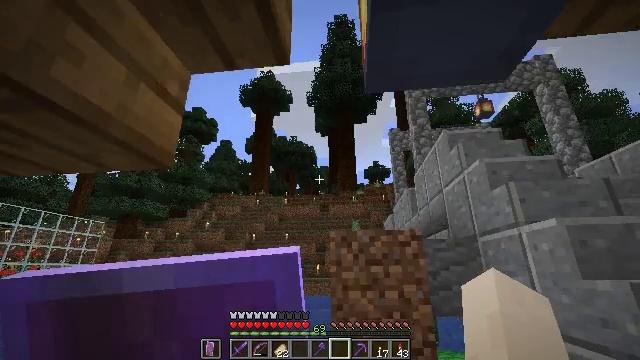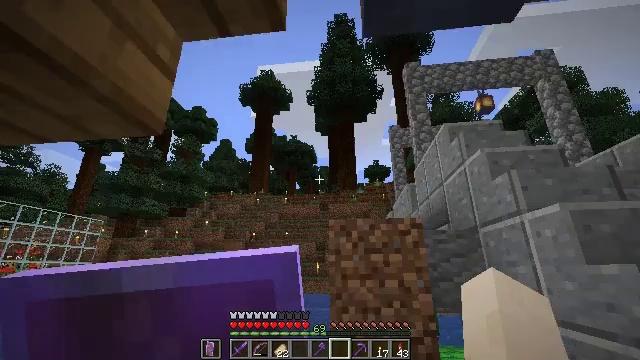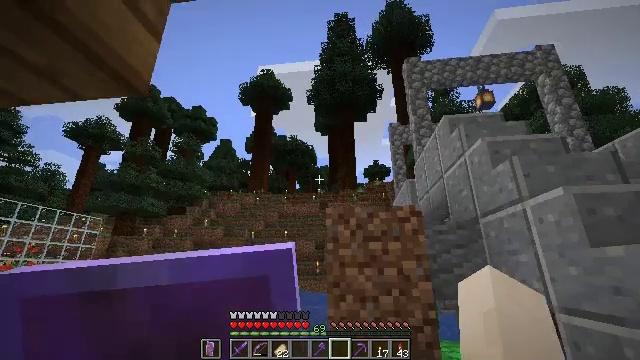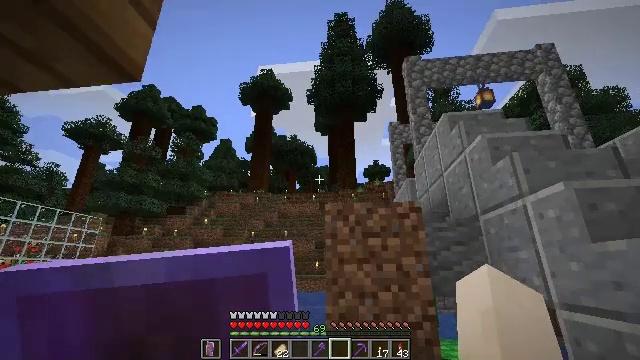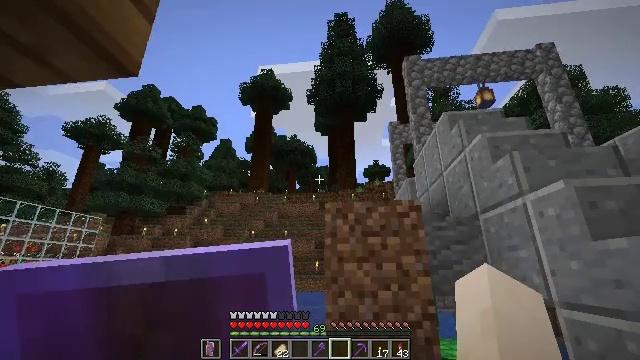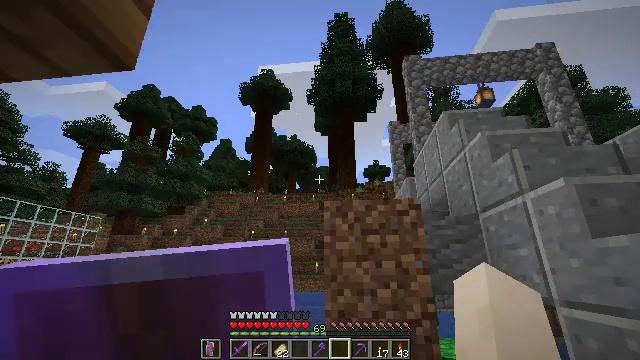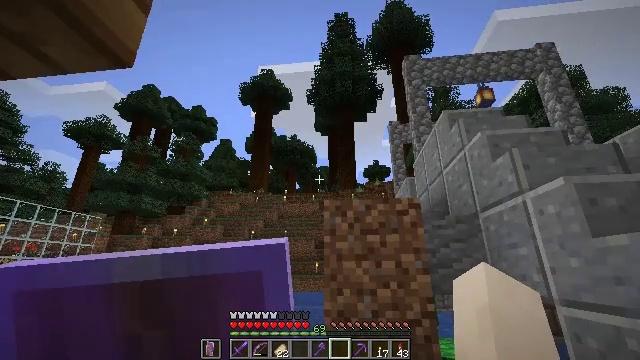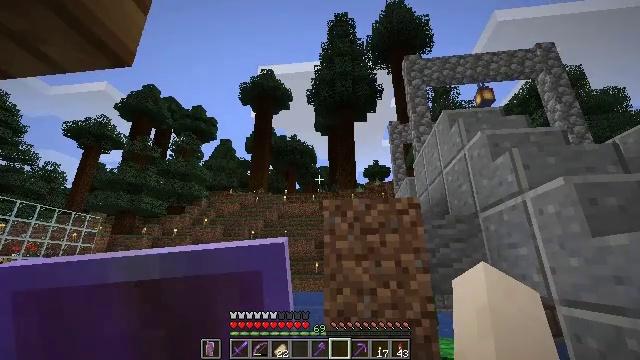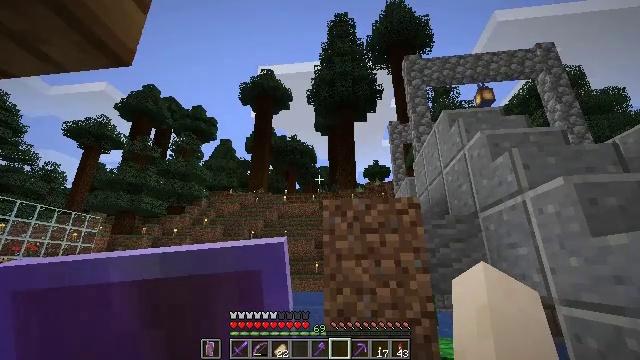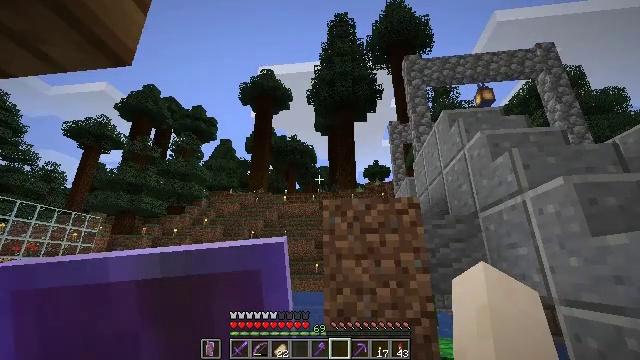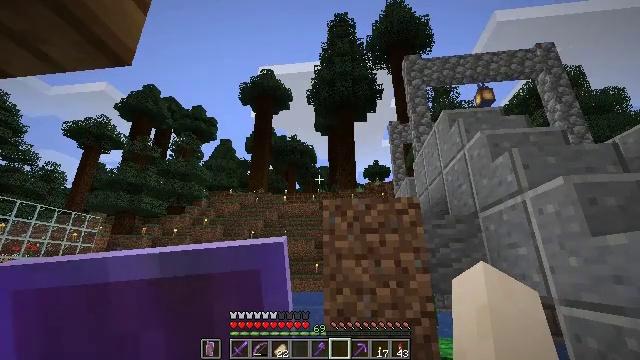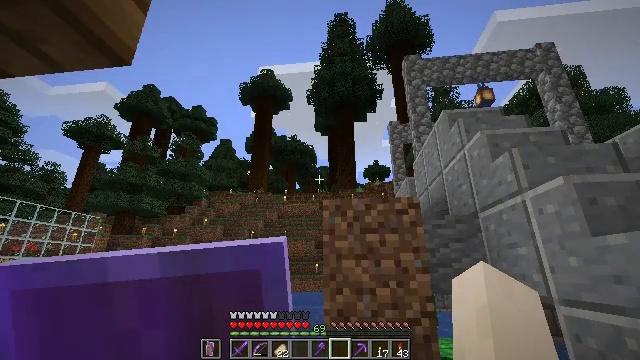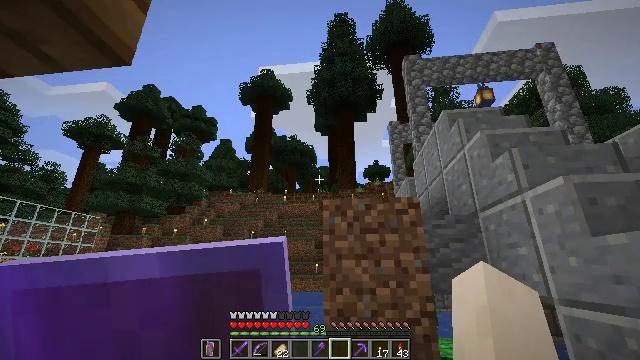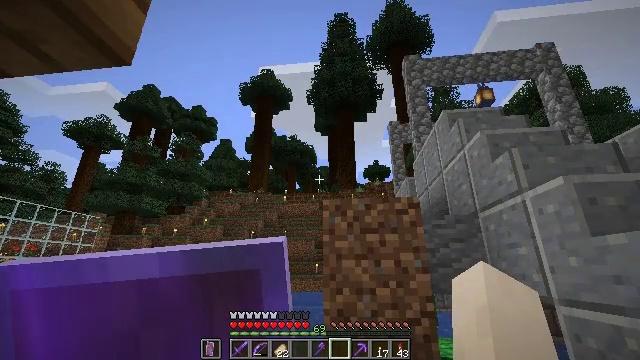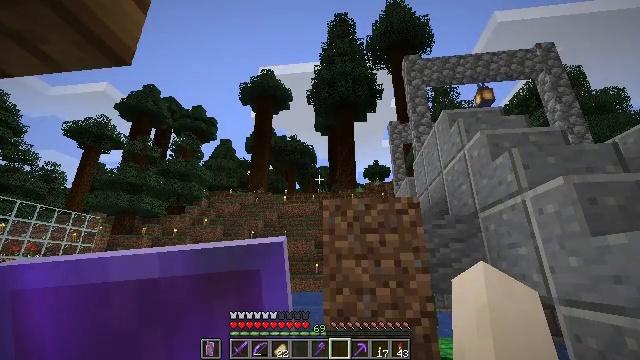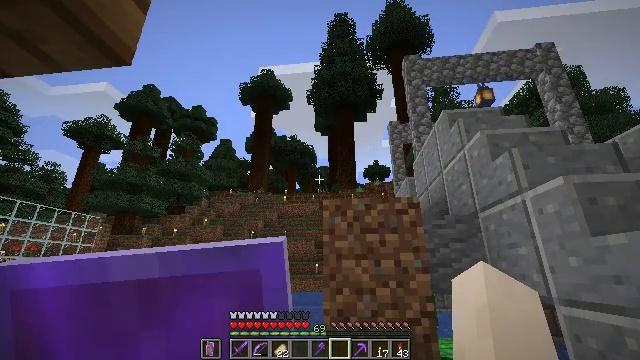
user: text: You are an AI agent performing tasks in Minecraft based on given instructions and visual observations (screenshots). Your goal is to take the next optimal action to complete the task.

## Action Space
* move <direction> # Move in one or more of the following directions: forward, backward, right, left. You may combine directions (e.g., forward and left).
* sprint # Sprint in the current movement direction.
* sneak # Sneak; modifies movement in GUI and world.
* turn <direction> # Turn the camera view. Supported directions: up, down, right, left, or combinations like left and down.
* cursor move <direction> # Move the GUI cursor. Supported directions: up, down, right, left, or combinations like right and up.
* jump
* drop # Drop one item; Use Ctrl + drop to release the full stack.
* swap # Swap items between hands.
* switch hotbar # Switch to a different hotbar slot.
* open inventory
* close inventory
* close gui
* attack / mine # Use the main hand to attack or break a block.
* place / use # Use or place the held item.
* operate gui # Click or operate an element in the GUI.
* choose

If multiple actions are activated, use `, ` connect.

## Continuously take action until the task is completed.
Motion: motion action
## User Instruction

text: Break the orange shulker box to pick it up.
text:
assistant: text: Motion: sneak
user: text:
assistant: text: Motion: sneak
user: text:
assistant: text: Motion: sneak
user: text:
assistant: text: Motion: sneak
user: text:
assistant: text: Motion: sneak
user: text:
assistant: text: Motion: sneak
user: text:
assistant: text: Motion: sneak
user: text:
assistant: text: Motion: sneak
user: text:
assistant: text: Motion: sneak
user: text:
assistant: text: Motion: sneak
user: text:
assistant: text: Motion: sneak
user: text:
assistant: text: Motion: sneak
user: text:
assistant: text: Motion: sneak
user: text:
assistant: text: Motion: sneak
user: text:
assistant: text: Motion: sneak
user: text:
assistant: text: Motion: sneak
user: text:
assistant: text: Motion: sneak
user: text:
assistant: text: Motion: sneak
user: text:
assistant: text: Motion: sneak
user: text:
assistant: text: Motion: sneak
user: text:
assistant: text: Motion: no_op
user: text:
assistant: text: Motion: turn right
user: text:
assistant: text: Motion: turn right and down
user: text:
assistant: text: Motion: turn right and down
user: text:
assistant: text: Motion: turn right and down
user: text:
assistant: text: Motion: turn right and down
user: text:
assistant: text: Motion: turn right and down
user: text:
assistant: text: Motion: turn right
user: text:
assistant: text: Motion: no_op
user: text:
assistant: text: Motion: no_op